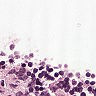
Metastatic tissue present: no